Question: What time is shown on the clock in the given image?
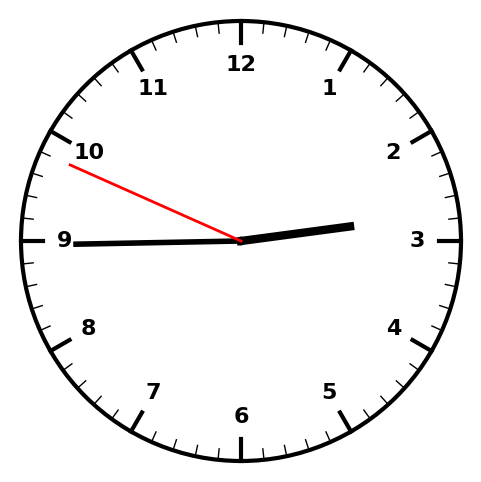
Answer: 02:44:49